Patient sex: M
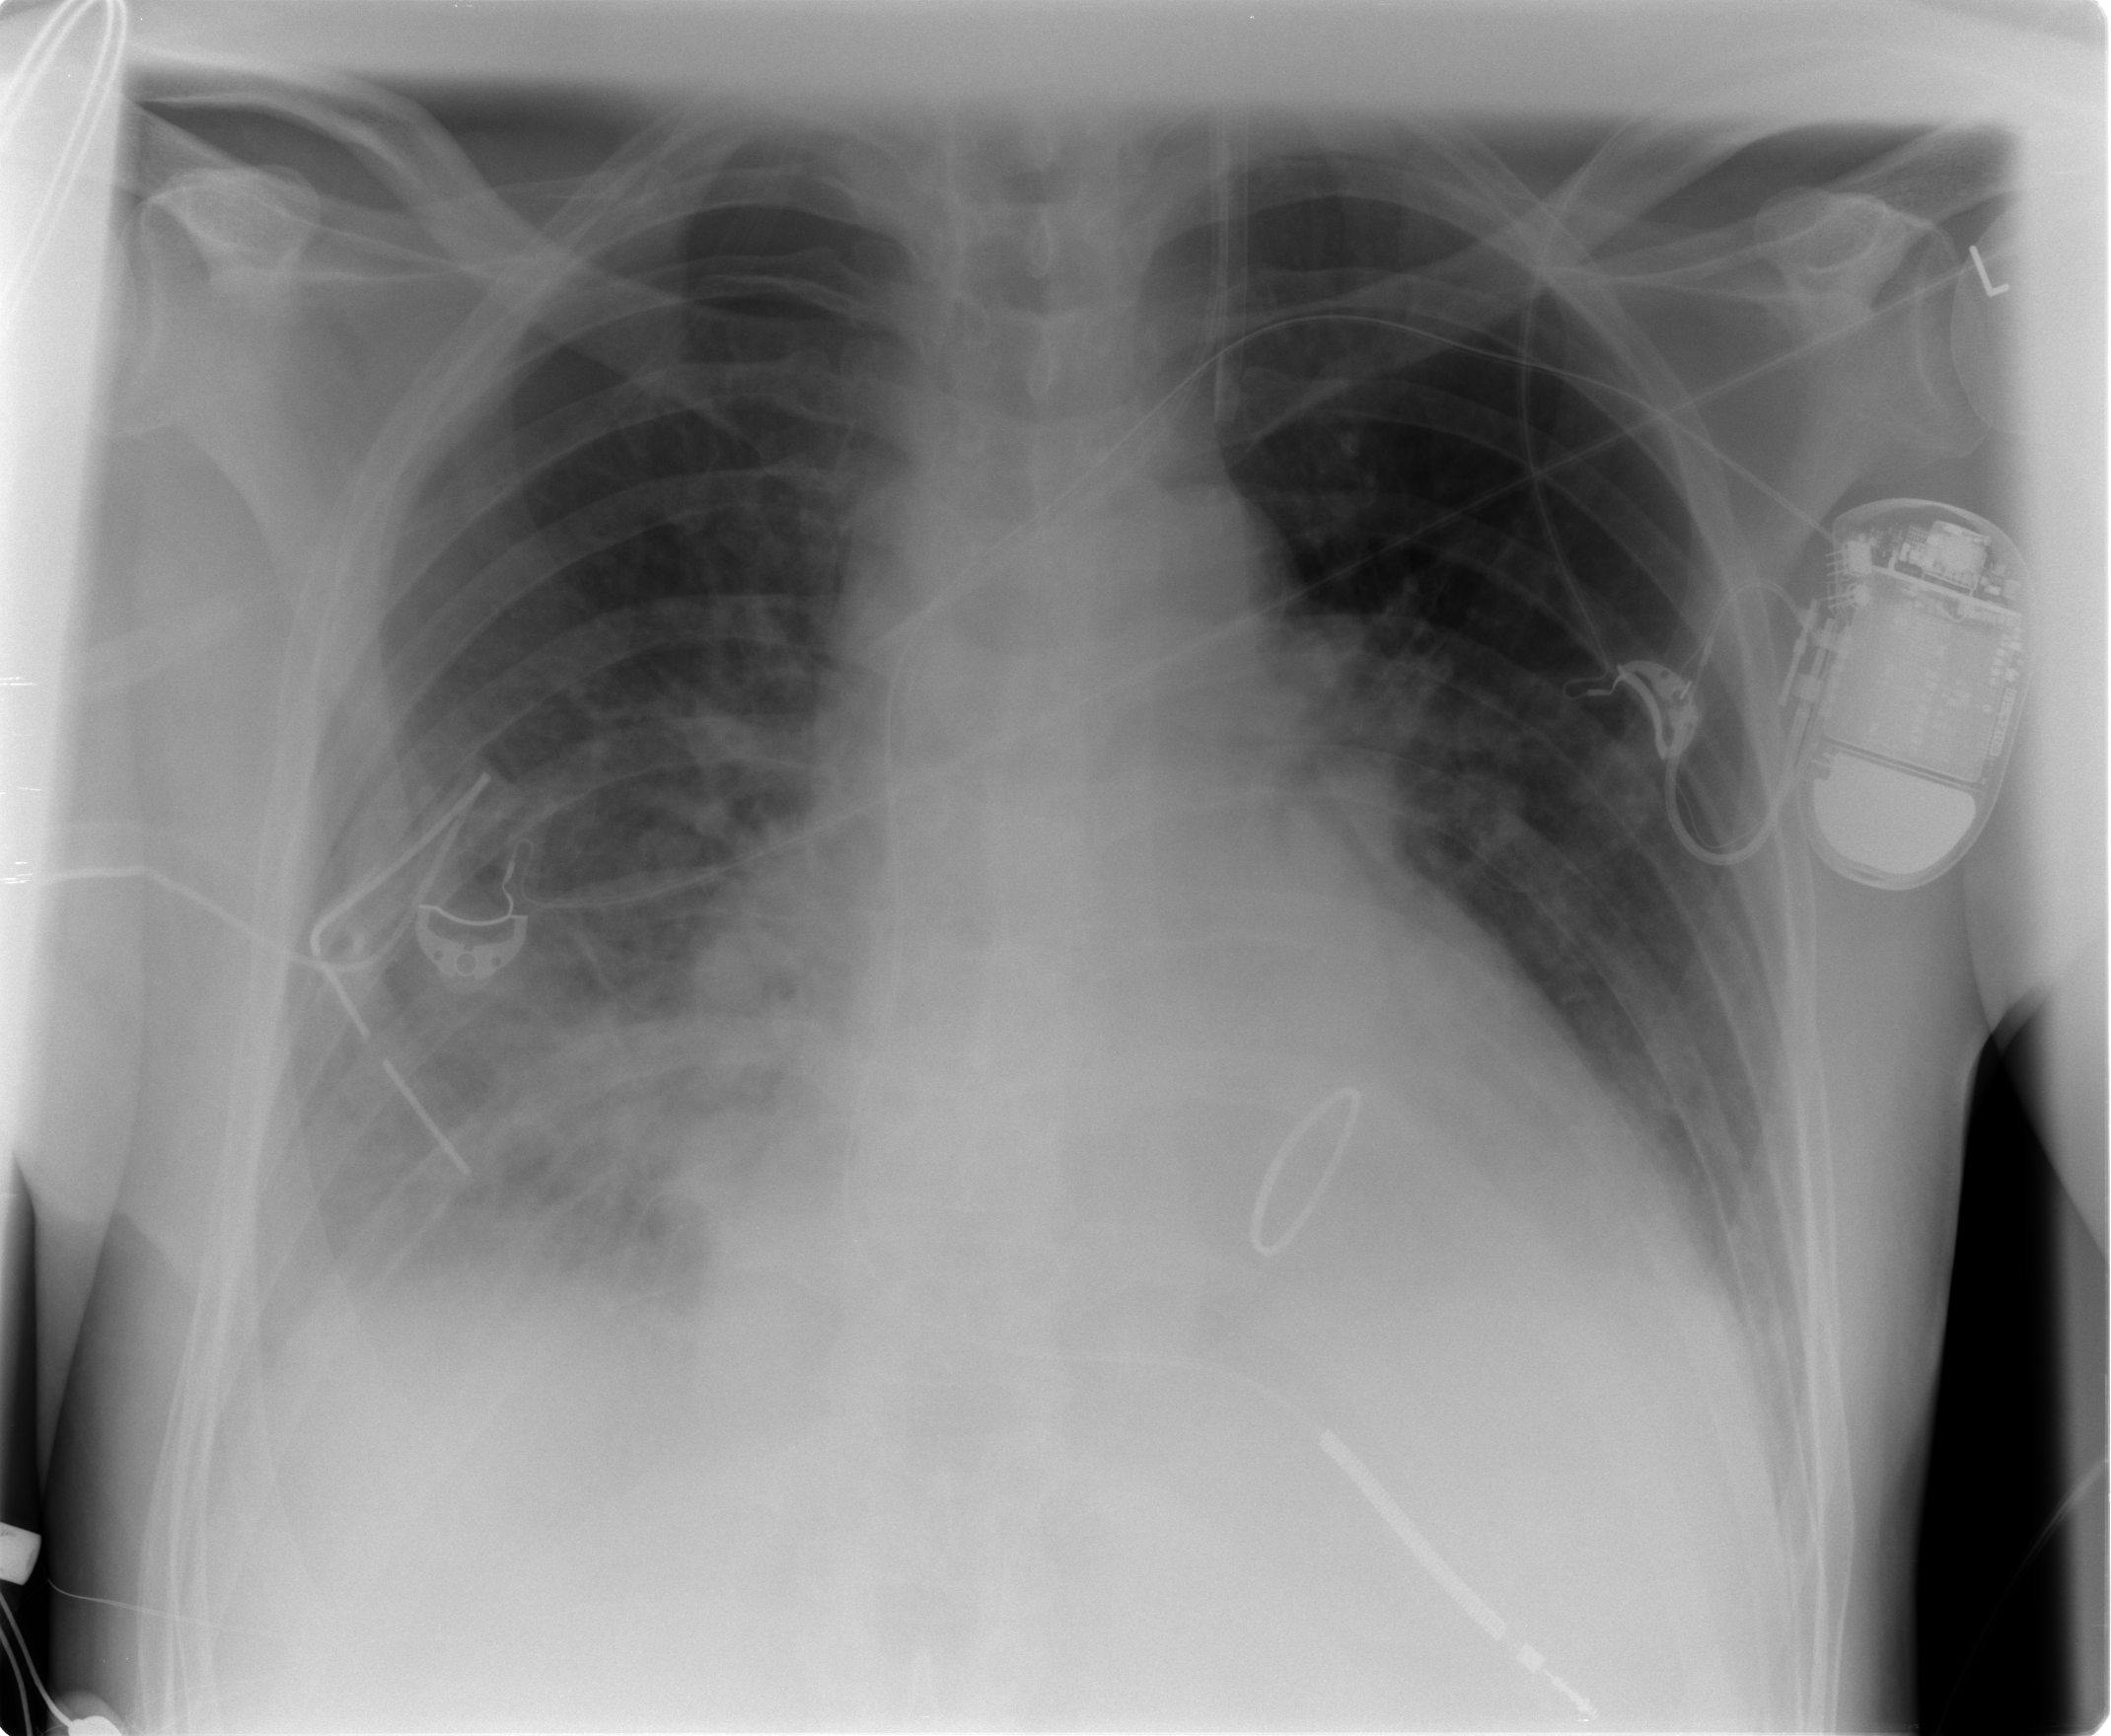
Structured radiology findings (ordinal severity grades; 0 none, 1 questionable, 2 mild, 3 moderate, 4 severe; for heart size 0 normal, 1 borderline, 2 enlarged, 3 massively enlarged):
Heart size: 2
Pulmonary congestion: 2
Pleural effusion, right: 2
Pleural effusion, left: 1
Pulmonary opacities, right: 0
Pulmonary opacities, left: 0
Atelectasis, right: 2
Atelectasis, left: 1